【题型】填空题　【知识点】解析几何　【难度】medium
已知椭圆 \(C:\frac{x^2}{a^2} + \frac{y^2}{b^2} = 1\ (a > b > 0)\) 的左右焦点分别为 \(F_1,F_2\)，圆 \(O:x^2 + y^2 = 1\) 与抛物线 \(E:y^2 = 2px\ (p > 0)\) 的准线相切，抛物线 \(E\) 的焦点与椭圆 \(C\) 的右焦点重合，且 \(Q\) 为抛物线 \(E\) 与椭圆 \(C\) 的一个交点，若 \(\triangle F_1QF_2\) 的面积为 \(\frac{2\sqrt{6}}{3}\)，则椭圆的离心率为 \underline{\quad\quad}.
【解答】

【答案】$\boldsymbol{\frac{1}{2}}$ / 0.5

【分析】根据圆与抛物线准线相切求出$p$的值，进而得到椭圆的右焦点坐标，再结合$\triangle F_1QF_2$的面积求出交点$Q$的纵坐标，代入抛物线方程求出横坐标，最后将交点坐标代入椭圆方程，结合椭圆的性质求出离心率。

【详解】抛物线$E:y^2 = 2px(p>0)$的准线方程为$x = -\frac{p}{2}$。

已知圆$O:x^2 + y^2 = 1$与抛物线$E$的准线相切，则圆心$(0,0)$到准线$x = -\frac{p}{2}$的距离等于圆的半径$1$，即$\left|-\frac{p}{2}\right| = 1$，
解得$p = 2$或$p = -2$（舍去）。

因为抛物线$E$的焦点坐标为$\left(\frac{p}{2},0\right)$，把$p = 2$代入可得焦点坐标为$(1,0)$，又因为抛物线$E$的焦点与椭圆$C$的右焦点重合，所以椭圆$C$的右焦点$F_2(1,0)$，则$c = 1$（$c$为椭圆的半焦距）。

设$Q(x_0,y_0)$，因为$\triangle F_1QF_2$的面积为$\frac{2\sqrt{6}}{3}$，且$|F_1F_2| = 2c = 2$，根据三角形面积公式，可得$\frac{1}{2} \times |F_1F_2| \times |y_0| = \frac{2\sqrt{6}}{3}$，
即$\frac{1}{2} \times 2 \times |y_0| = \frac{2\sqrt{6}}{3}$，解得$|y_0| = \frac{2\sqrt{6}}{3}$。

把$y_0 = \pm\frac{2\sqrt{6}}{3}$代入抛物线方程$y^2 = 2px = 4x$，可得$\left(\pm\frac{2\sqrt{6}}{3}\right)^2 = 4x_0$，即$\frac{8}{3} = 4x_0$，解得$x_0 = \frac{2}{3}$。

因为点$Q\left(\frac{2}{3}, \pm\frac{2\sqrt{6}}{3}\right)$在椭圆$C:\frac{x^2}{a^2} + \frac{y^2}{b^2} = 1(a>b>0)$上，所以$\frac{\left(\frac{2}{3}\right)^2}{a^2} + \frac{\left(\pm\frac{2\sqrt{6}}{3}\right)^2}{b^2} = 1$，又因为$b^2 = a^2 - c^2 = a^2 - 1$，代入上式可得：
\[
\frac{\frac{4}{9}}{a^2} + \frac{\frac{8}{3}}{a^2 - 1} = 1
\]

设$a^2 = t\ (t>1)$，则$\frac{4}{9t} + \frac{8}{3(t-1)} = 1$，通分可得：
\[
\frac{4(t-1) + 24t}{9t(t-1)} = 1
\]
即$9t^2 - 37t + 4 = 0$，
解得$t = \frac{1}{9}$（舍去）或$t = 4$，即$a^2 = 4$，则$a = 2$。

根据椭圆的离心率公式$e = \frac{c}{a}$，可得$e = \frac{1}{2}$。

故答案为：$\frac{1}{2}$。
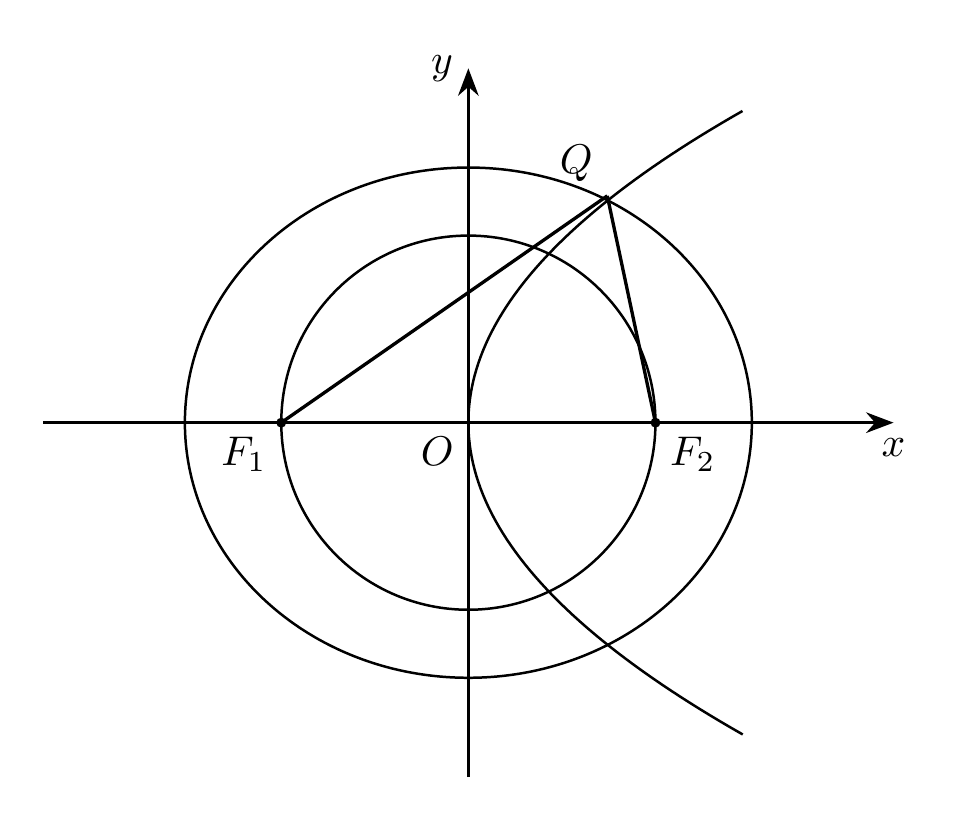